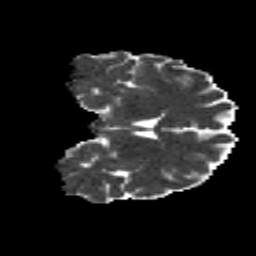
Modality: MD
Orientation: coronal
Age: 26
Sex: female
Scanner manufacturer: siemens
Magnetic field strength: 3 T
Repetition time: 8.8 s
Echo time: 0.085 s